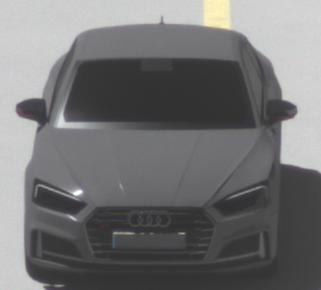
Make: Audi
Model: S5 Sportback
Detailed model: 8T Facelift
Model produced from: 2011
Model produced until: 2016
Doors: 5
Color: gray
Road condition: dry road
Daytime: midday
Contrast: high contrast